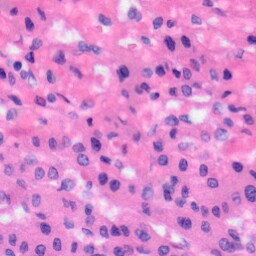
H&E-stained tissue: Liver